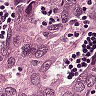
Metastatic tissue present: yes